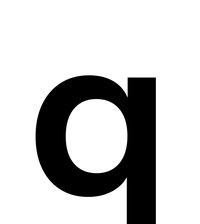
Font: InstrumentSans_SemiBold